Question: There was an error in my code that was causing the footer to not stick to the bottom of the page. My code looked something like this:
'''
<div id="footer">
<div id="copyright-bg" class="container">
<div class="row">
<div class="twelvecol">
<p class="copyright-text">Lorum Ipsum</p>
</div>
</div>
</div>
</div>
'''
I removed '<div id="footer">' and moved those CSS properties to 'id="copyright-bg"' and it then began to stick properly to the bottom. But now there has risen another issue! I now have unnecessary scroll bars! <URL> that has the barest of code to attempt to figure what is going on. I thought it could be the gradient but when I changed the code to a solid background the scroll bars still appeared.
Note: I have tested in Chrome and Firefox.
I have attempted to use the <URL>.
I assume there is a conflict in my CSS(?) <URL> of the page.
I have also attempted what <URL> and while it technically works it creates scrollbars! I would like to avoid that if possible.
I am working on a page and if the page does not have much content (IE no scroll bars for the page) I am left with a black bar below my copyright container.
Here is a screenshot:

Note: Where you see the word 'Done' is the bottom of my browser, an arrow is pointing to the black bar.
I have attempted a few things to remove the bar. When I add 'height: 100%;' to the body tag it will take my background gradient and it will reach to the bottom of the page but again that doesn't look good. I then attempted to add 'height: 100%' to the copyright container. That caused the gray area to stretch way down and cause excessive empty space and scrollbars. I have attempted to position the element absolutely but that causes several other issues and would prefer to avoid positioning absolutely.
How do I remove the black bar? (Preferably with just CSS but will accept an answer that uses jQuery/Javascript)
:
'''
<!-- Body Content Is Here -->
<div id="copyright-bg" class="container">
<div class="row">
<div class="twelvecol">
<p class="copyright-text">Ipsum</p>
</div>
</div>
</div>
'''
'''
html, body{
font-size:1em;
font-family: "ff-dagny-web-pro", Helvetica, Arial, sans-serif;
line-height:1.438em;
color:#222;
margin: 0;
padding: 0;
text-align: justify;
background: linear-gradient(to bottom, rgba(0,0,0,1) 25%,rgba(209,209,209,1) 100%);
/* Vendor Specific Background Gradients... */
}
#copyright-bg{
margin-top:1.875em;
background: none repeat scroll 0 0 #666666;
border-top: 5px solid #E31836;
padding:1.250em;
}
.container {
padding-left: 20px;
padding-right: 20px;
}
.row {
width: 100%;
max-width: 1140px;
min-width: 755px;
margin: 0 auto;
overflow: hidden;
}
.row .twelvecol {
width: 100%;
float: left;
}
'''
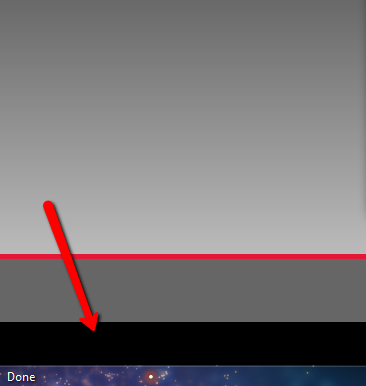
Answer: If you have tried multiple solutions (like <URL> then I would bet that you have a bigger problem than face value. Those two examples have proven the test of time and yet still remain the most commonly used methods for creating a footer which sticks to the bottom of the page. While I'm not bashing your code, I would suggest that maybe you redo the page you're creating from scratch and have the first implementation be the sticky footer. From there you should just be able to copy and paste over your visual styles and if it screws up again then you know your culprit line of code.
I needed to edit your code a bit because the lack of indentation made it difficult to read. <URL> What I did change were a few things. Here's the additions to the top of your CSS code:
'''
* {margin:0;padding:0;}
html, body {height: 100%;}
#content-wrap {min-height: 100%;}
'''
Those lines are 100% necessary to make your code work. Not only do you need to do a wildcard ('*') reset on all elements, but you also need to tell the document ('html') and the body ('body') to take up the full height of the screen. I don't remember if it was in your original CSS, but '#content-wrap' should have a 'min-height' of 100% as well.
After searching through, I realize your footer isn't actually 180px in height, but rather 100px in height. <URL> And also, here's the final code to make the footer stick:
'''
#main {overflow:auto;
padding-bottom: 100px;} /* must be same height as the footer */
#footer {position: relative;
margin-top: -100px; /* negative value of footer height */
height: 100px;
clear:both;}
'''
You should see now that when you apply this code, the footer sticks to the bottom (and does so without duct tape). Hope this helps!